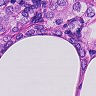
Metastatic tissue present: yes